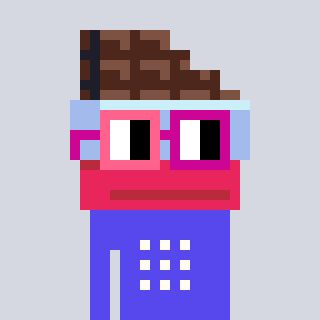
a pixel art character with square pink and red glasses, a chocolate-shaped head and a computerblue-colored body on a cool background